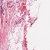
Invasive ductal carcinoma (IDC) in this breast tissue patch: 0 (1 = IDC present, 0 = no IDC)